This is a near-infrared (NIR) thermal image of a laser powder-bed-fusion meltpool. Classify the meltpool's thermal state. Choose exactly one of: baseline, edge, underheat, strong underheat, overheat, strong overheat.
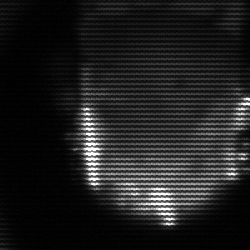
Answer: baseline